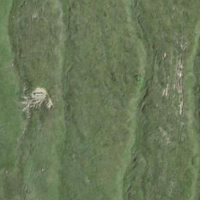
EUNIS habitat code: 26
Species observed at this site:
Succisa pratensis